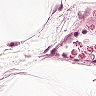
Metastatic tissue present: no